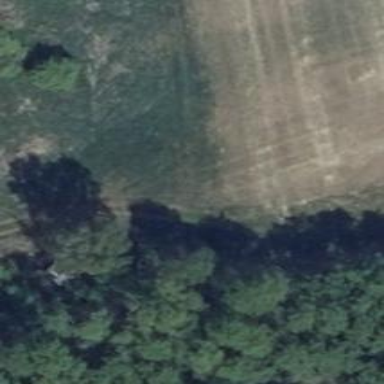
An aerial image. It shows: Grass track with grade5 tracktype.